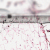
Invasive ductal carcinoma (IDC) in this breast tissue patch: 0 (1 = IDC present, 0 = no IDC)